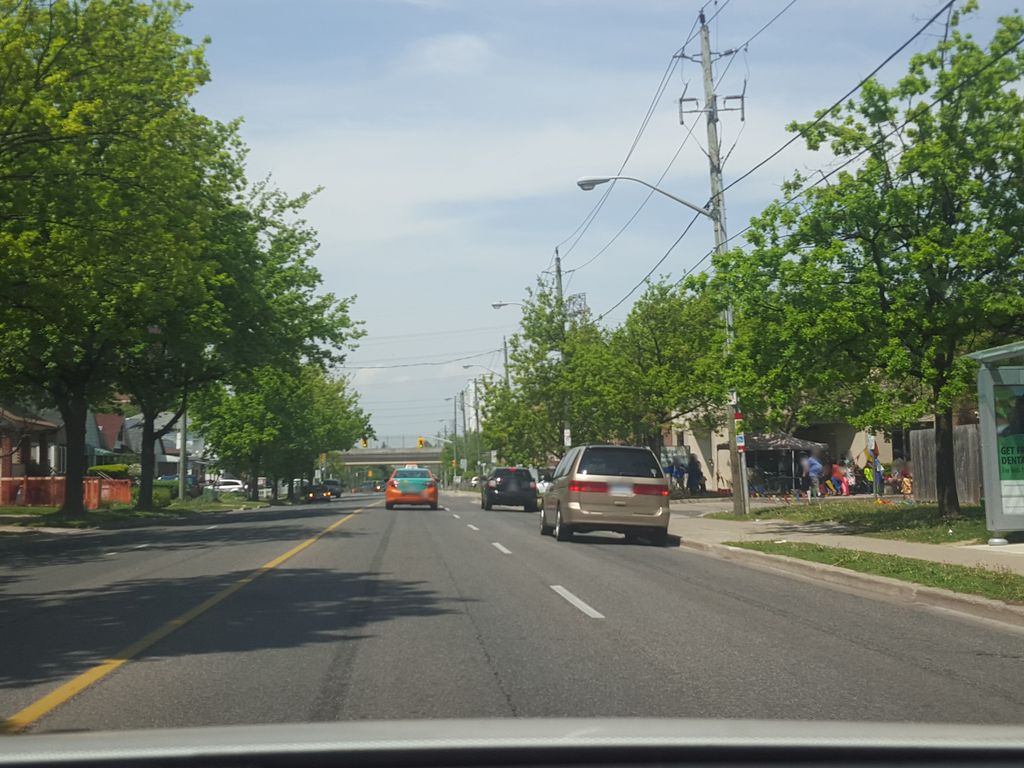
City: toronto